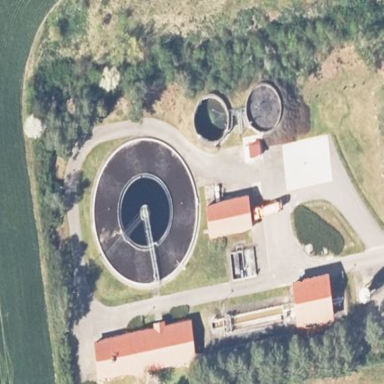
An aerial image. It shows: Wastewater plant surrounded by fence.